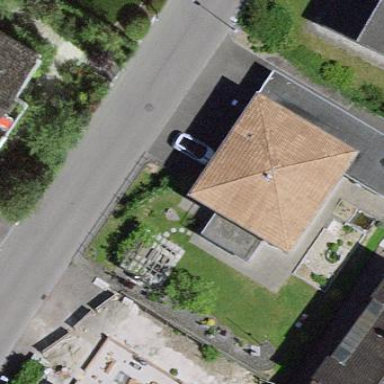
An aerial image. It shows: Building with pyramidal roof made of roof tiles.